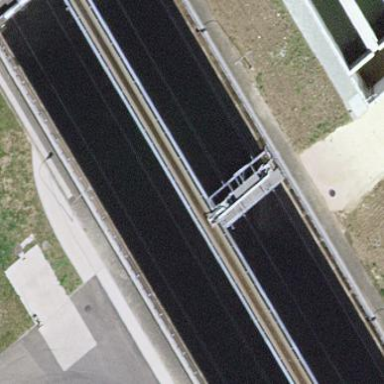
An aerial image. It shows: Image of wastewater.